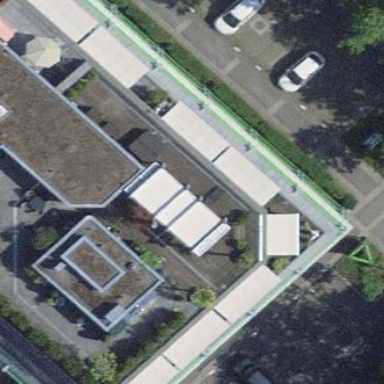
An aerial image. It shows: Office building.